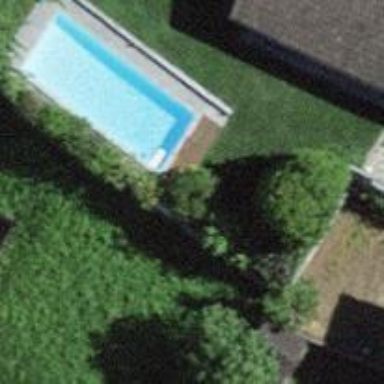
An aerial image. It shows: Outdoor swimming pool on leisure land.